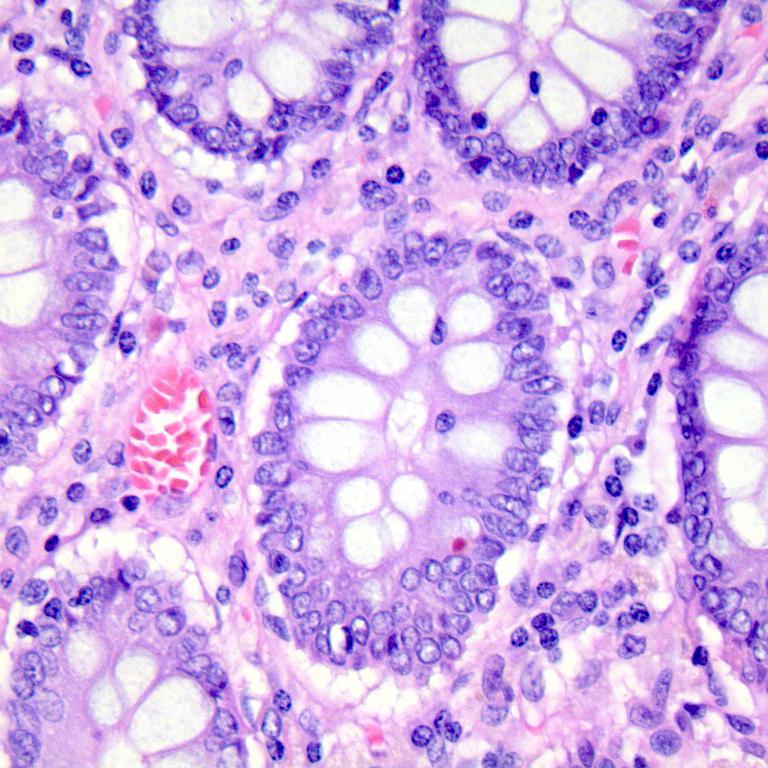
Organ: colon
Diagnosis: benign